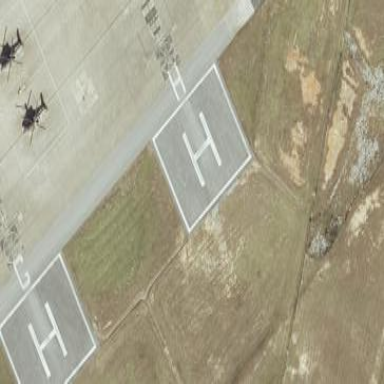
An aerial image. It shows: Image showing helipad at airport.